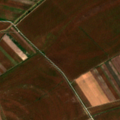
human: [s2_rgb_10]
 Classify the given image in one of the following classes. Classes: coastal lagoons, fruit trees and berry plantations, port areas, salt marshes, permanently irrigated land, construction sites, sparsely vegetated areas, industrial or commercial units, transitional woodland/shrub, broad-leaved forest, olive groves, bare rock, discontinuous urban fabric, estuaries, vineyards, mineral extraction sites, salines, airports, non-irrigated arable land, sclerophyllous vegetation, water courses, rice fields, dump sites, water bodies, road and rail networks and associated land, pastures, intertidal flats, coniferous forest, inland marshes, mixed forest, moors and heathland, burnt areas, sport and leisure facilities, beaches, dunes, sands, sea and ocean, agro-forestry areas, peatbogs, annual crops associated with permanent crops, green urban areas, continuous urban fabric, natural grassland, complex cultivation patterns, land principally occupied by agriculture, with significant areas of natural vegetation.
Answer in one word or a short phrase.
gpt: non-irrigated arable land